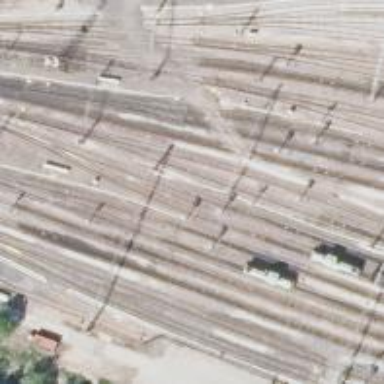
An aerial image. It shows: Railway signal.